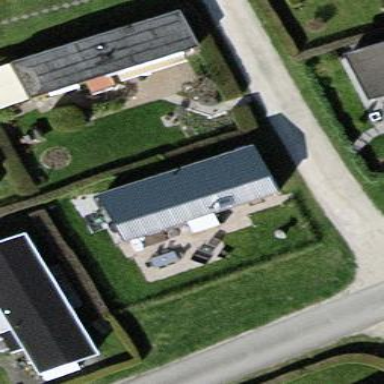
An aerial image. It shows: Static caravan.